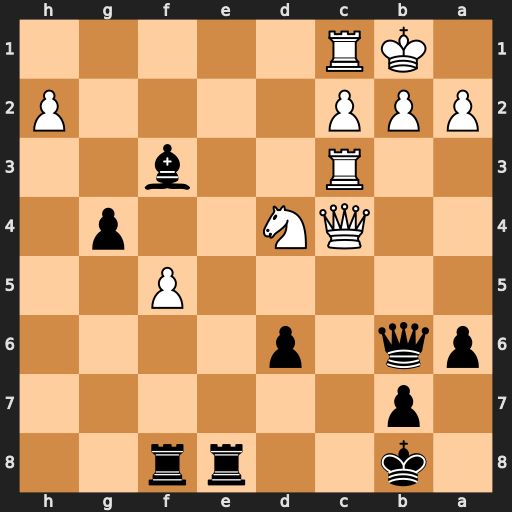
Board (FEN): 1k2rr2/1p6/pq1p4/5P2/2QN2p1/2R2b2/PPP4P/1KR5
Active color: b
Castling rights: -
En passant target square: -
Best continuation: Re4 Rd3 Be2